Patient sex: F
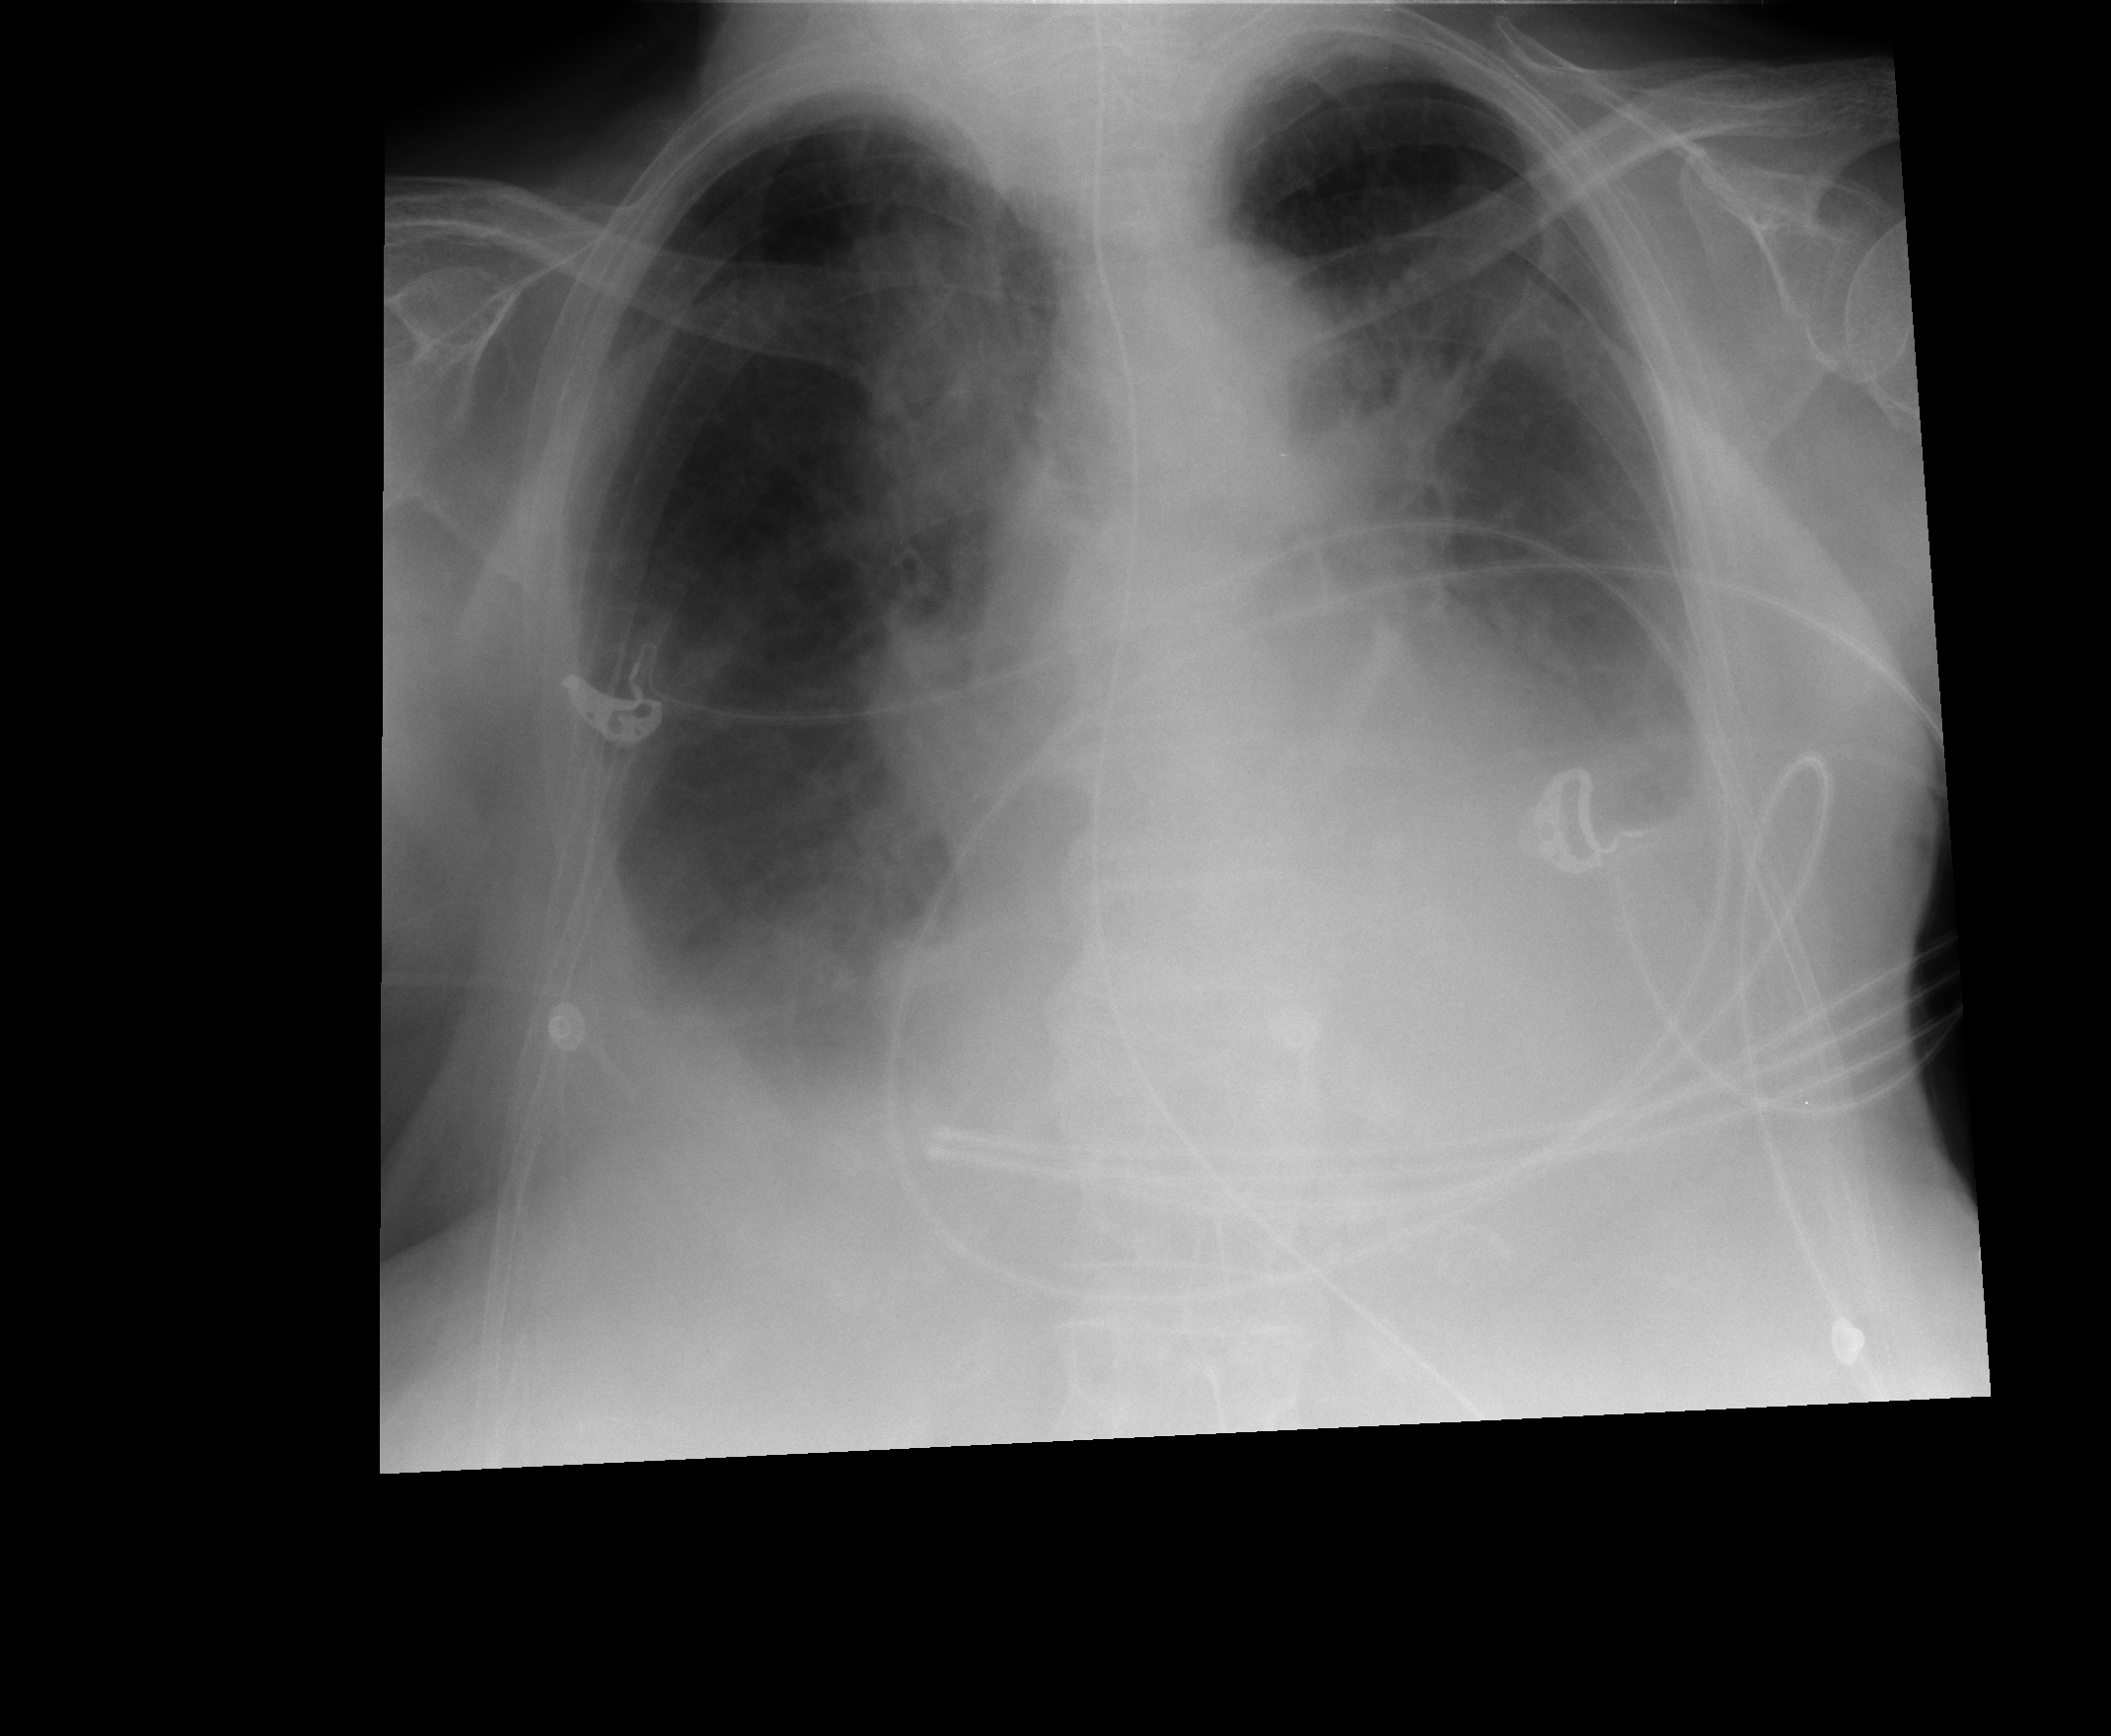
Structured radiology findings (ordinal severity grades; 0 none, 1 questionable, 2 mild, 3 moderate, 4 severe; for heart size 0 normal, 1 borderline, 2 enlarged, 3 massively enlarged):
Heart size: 2
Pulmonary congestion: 2
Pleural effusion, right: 3
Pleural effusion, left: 3
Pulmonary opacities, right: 3
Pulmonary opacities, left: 3
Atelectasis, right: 2
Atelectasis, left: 2